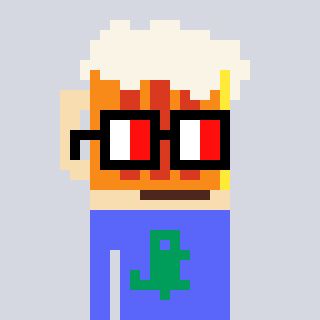
a pixel art character with square glasses with black frames and red eyes, a beer-shaped head and a purple-colored body on a cool background